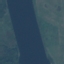
Land use / land cover class: River